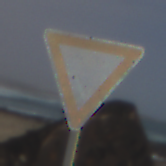
Verkehrszeichen: VorfahrtGewaehren
Umgebung: Outdoor, Nature
Tageszeit: Midday
Wetter: PartlyCloudy
Licht: Natural
Jahreszeit: NotSpecified
Kontrast: MediumContrast